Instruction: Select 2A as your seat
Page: seats
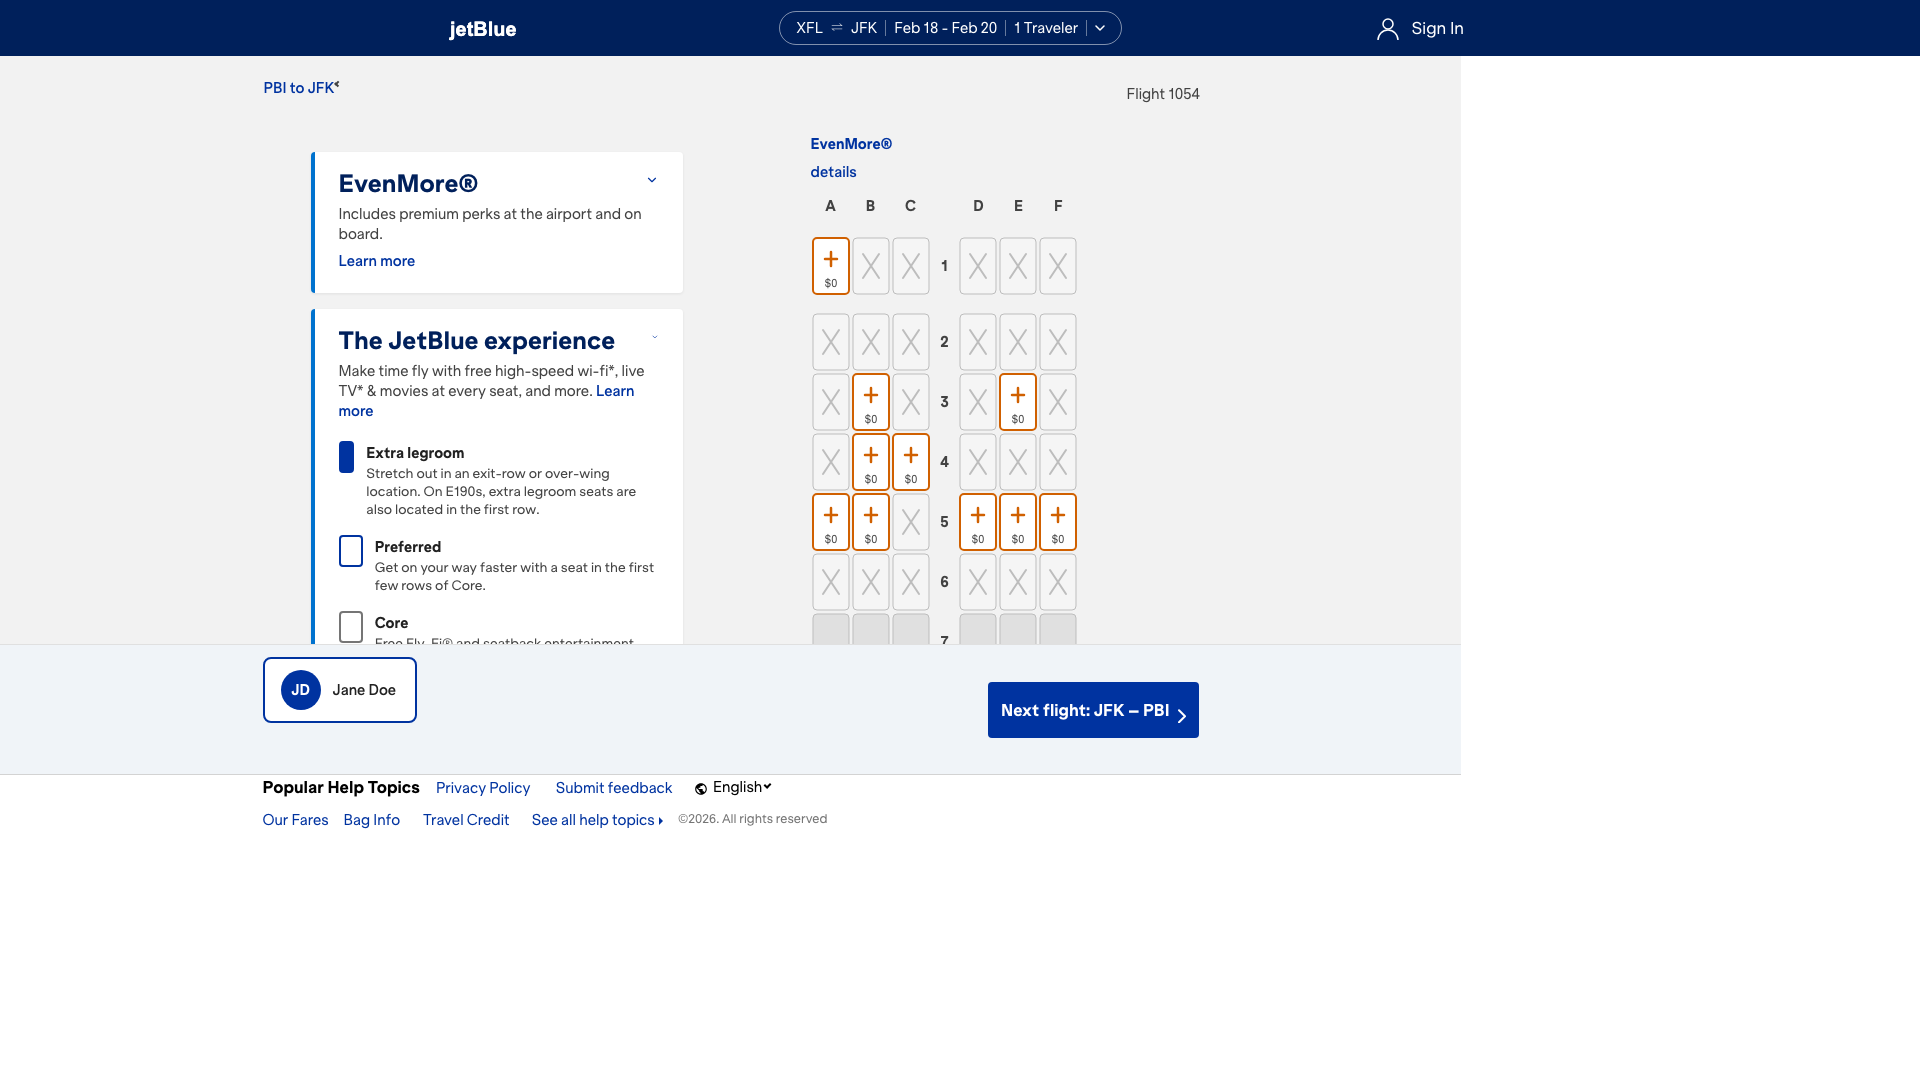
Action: click